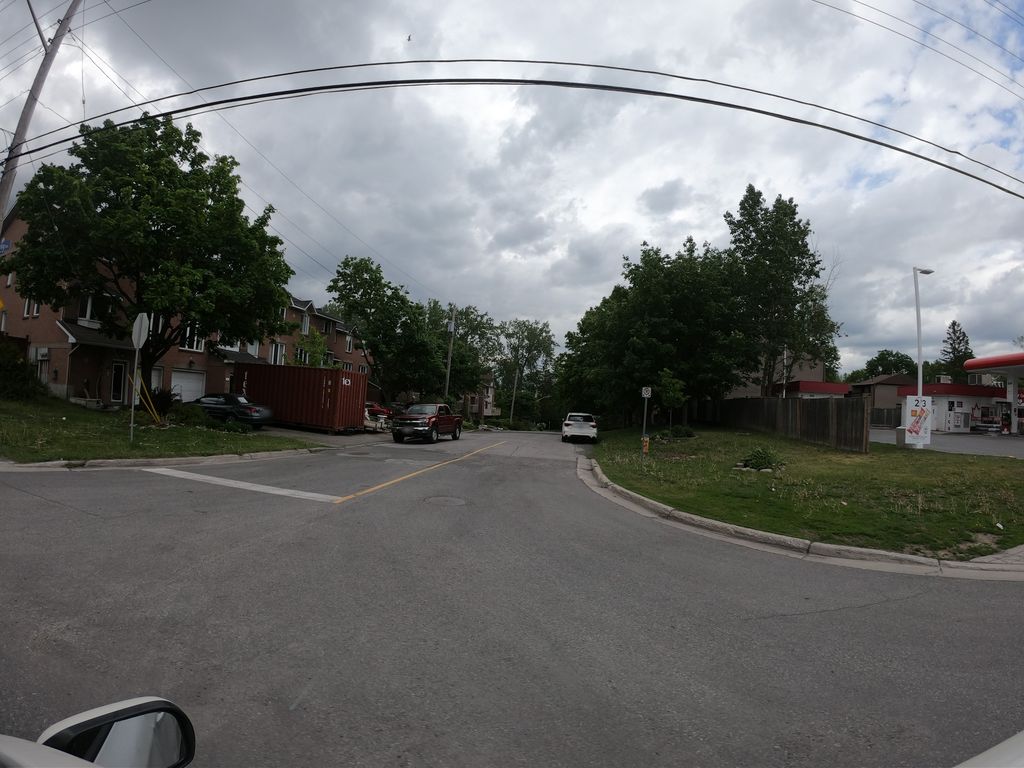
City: ottawa-gatineau